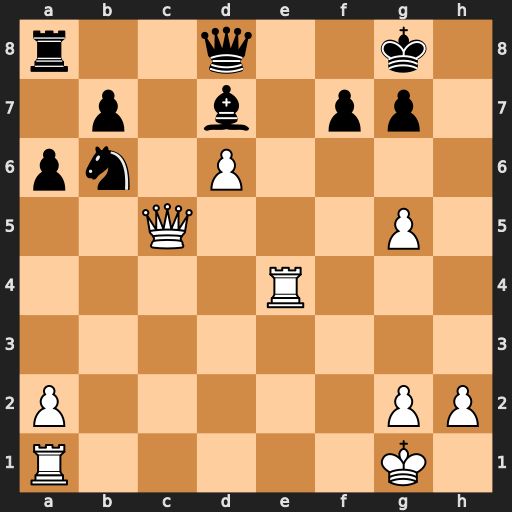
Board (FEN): r2q2k1/1p1b1pp1/pn1P4/2Q3P1/4R3/8/P5PP/R5K1
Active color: w
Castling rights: -
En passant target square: -
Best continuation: g6 fxg6 Re7